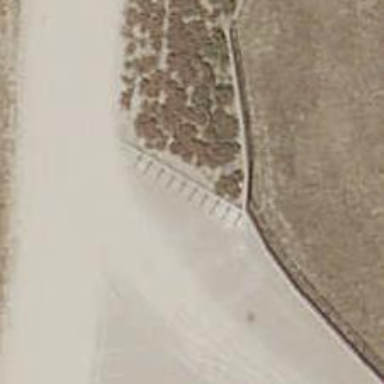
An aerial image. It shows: Bicycle parking area with stands available.